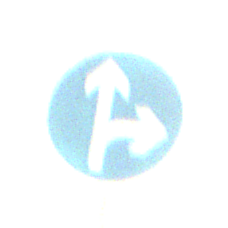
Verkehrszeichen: VorgeschriebeneFahrtrichtungGeradeausOderRechts
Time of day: Midday
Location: Outdoor (RoadRail)
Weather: PartlyCloudy
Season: NotSpecified
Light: Natural